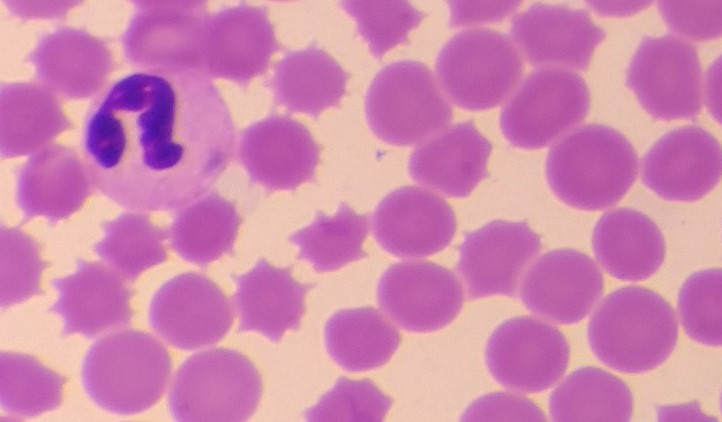
White blood cell type: Neutrophil